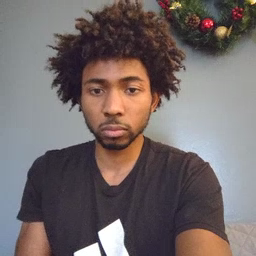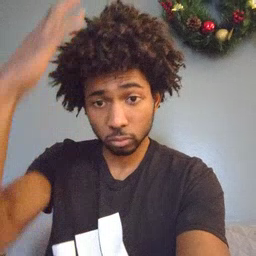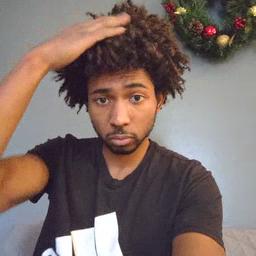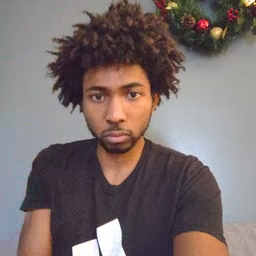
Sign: hat